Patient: sex M, age 42
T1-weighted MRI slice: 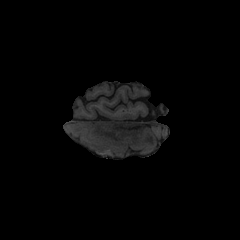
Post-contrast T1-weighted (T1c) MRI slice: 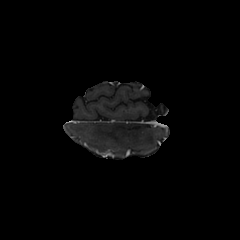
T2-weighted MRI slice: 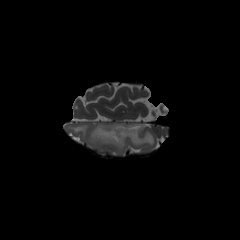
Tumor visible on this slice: yes
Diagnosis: Astrocytoma, IDH-mutant
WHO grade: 3